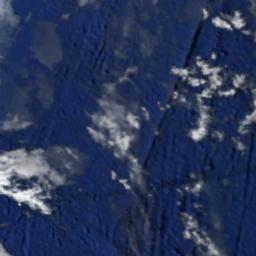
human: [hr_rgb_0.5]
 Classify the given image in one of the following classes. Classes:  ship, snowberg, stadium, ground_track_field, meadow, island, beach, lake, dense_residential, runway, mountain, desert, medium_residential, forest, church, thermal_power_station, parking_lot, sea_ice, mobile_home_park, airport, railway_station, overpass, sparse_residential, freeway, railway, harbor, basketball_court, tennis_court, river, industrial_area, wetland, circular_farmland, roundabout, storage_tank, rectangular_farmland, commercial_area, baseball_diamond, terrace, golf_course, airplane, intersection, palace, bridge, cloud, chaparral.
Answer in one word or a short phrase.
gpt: cloud